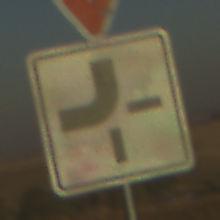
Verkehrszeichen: VerlaufVorfahrtsstrasse2
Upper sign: VorfahrtGewaehren
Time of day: SunriseSunset
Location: Outdoor (Nature)
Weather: Clear
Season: NotSpecified
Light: Natural